Question: In Google Chrome version 38+, there's a new black ruler with Device emulation options. Does anyone know how to disable this?

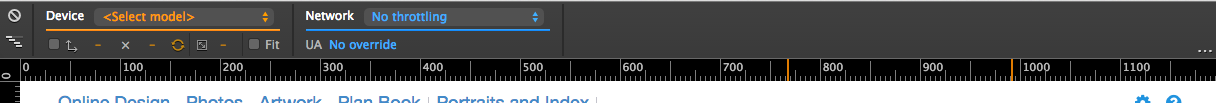
Answer: You can hide it by toggling the "Device Mode" button. I'm on Chrome 38 on OSX if that matters.
Note that the rulers will still show up if you need to do Device emulation.

This is from the Chrome Developer docs: <URL>
Windows: + +
Mac: + +